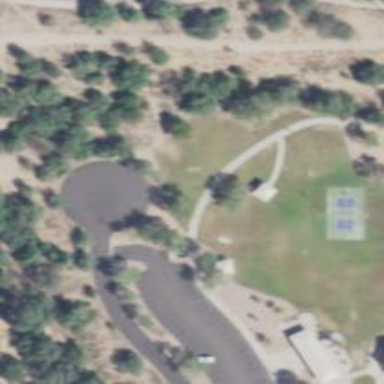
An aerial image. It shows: Disc golf basket.